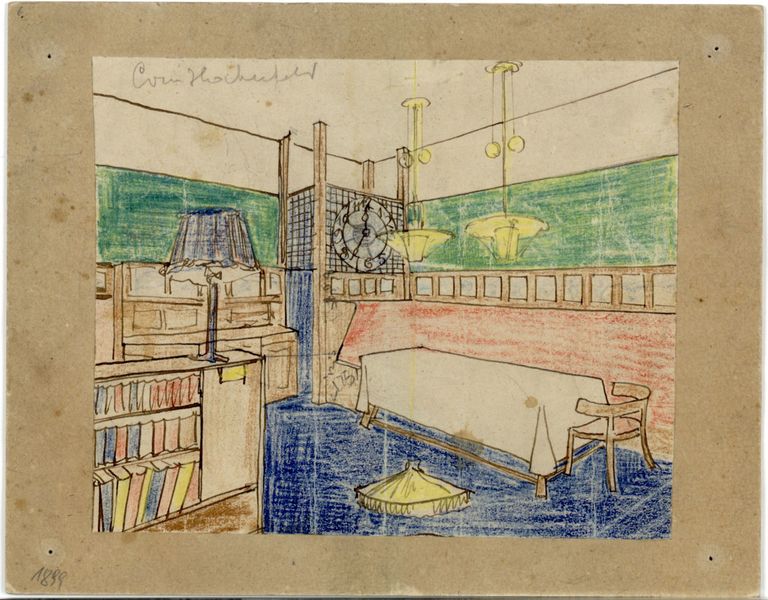
Titel: Wien, Wohnung Hugo Haberfeld, Speisezimmerentwurf
Künstler: Adolf Loos
Standort: Wien
Institution: Albertina, Wien
Schlagwörter: blau, gelb, grün, fenster, lampe, lampen, raum, stuhl, tisch, zeichnung, zimmer, rot, schirm, teppich, regal, wand, bild, innenraum, signatur, tischdecke, boden, interieur, decke, bücher, kommode, papier, schrank, lampenschirm, lehne, perspektive, bank, inschrift, uhr, bett, esszimmer, buch, koloriert, flecken, bücherregal, anrichte, stehlampe, sitzbank, wanduhr, zeiger, ror, gegenstände, buntstift, bil, buffet, hängelampen, eckbank, tischdekce, blauer teppich, 1899, laoe, stuhkl, dbild, regalk, stahlampeblau, er vrot, er mlampe